Question: Not a Java person, so forgive this simple question, but on our Windows Server 2008 Enterprise server we have the following Java installations:

My understanding is that this is the JRE - shown as above I believe - and the JDK.
If I un-install the JRE will that leave the JDK intact and have no adverse effect?
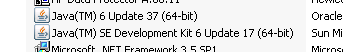
Answer: Yes, you can surely uninstall and start working with JDK without any issues. Just don't forget to update JAVA_HOME and path variables accordingly.
Please refer to <URL> page for steps of how to setup JAVA_HOME and path